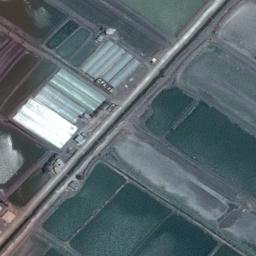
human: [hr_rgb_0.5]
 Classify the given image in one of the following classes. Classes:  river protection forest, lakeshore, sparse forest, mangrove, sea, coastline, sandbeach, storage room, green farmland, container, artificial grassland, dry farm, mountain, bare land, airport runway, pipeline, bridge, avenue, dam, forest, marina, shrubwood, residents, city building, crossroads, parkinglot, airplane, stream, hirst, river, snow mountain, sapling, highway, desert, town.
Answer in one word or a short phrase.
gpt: green farmland